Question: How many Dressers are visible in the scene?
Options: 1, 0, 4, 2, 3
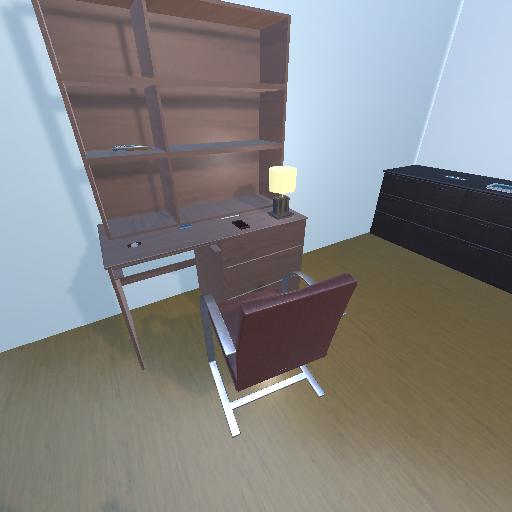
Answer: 1